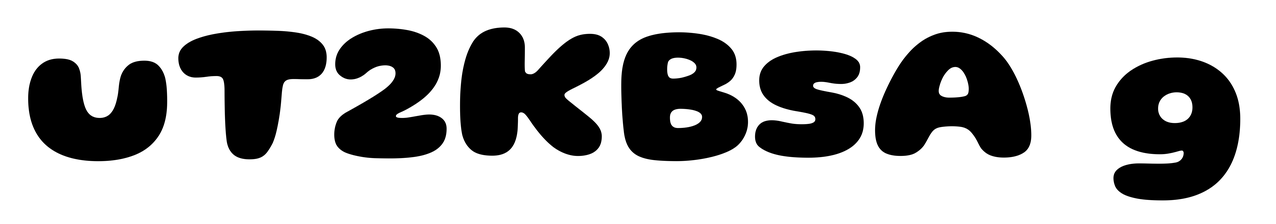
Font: Gluten_ExtraBold